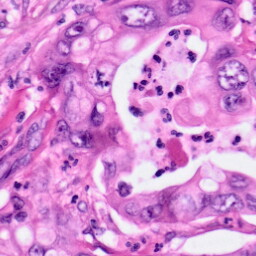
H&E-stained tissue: Pancreatic